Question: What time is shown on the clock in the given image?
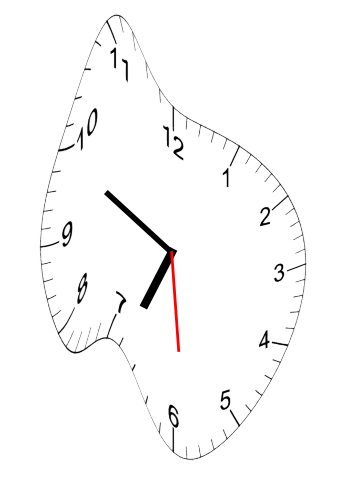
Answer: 06:49:29